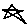
Label: star